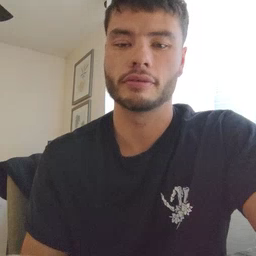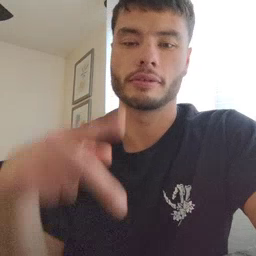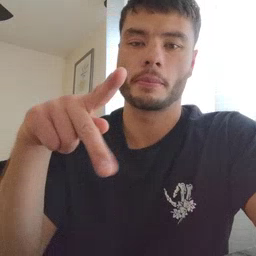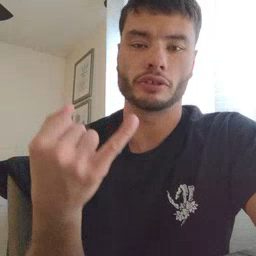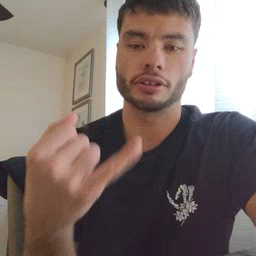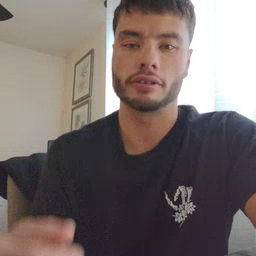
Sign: pajamas